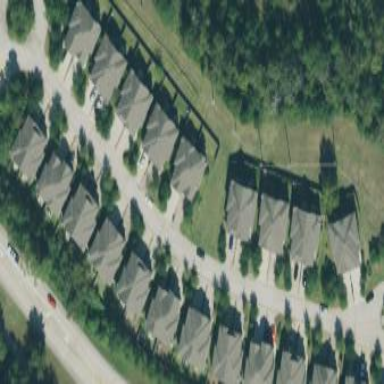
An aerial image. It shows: Residential area within neighborhood.